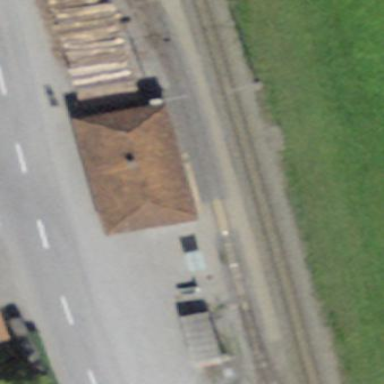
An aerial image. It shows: Transportation building.